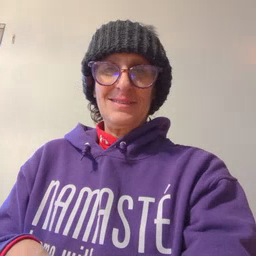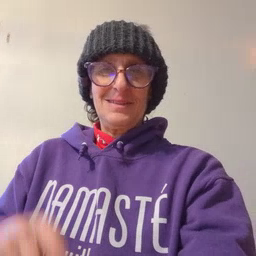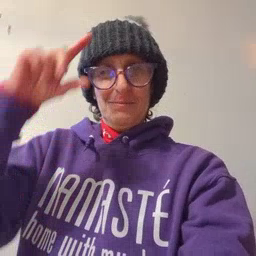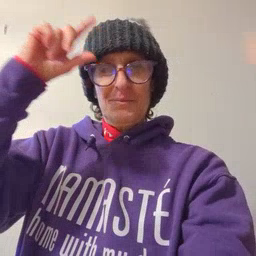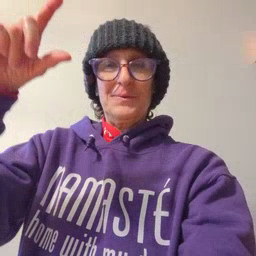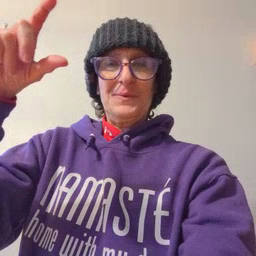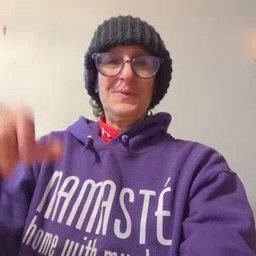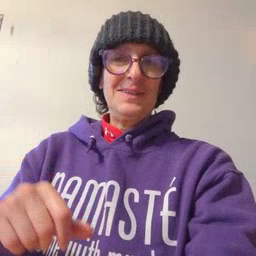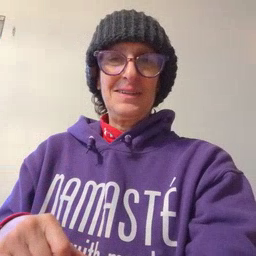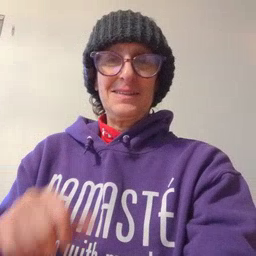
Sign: moon